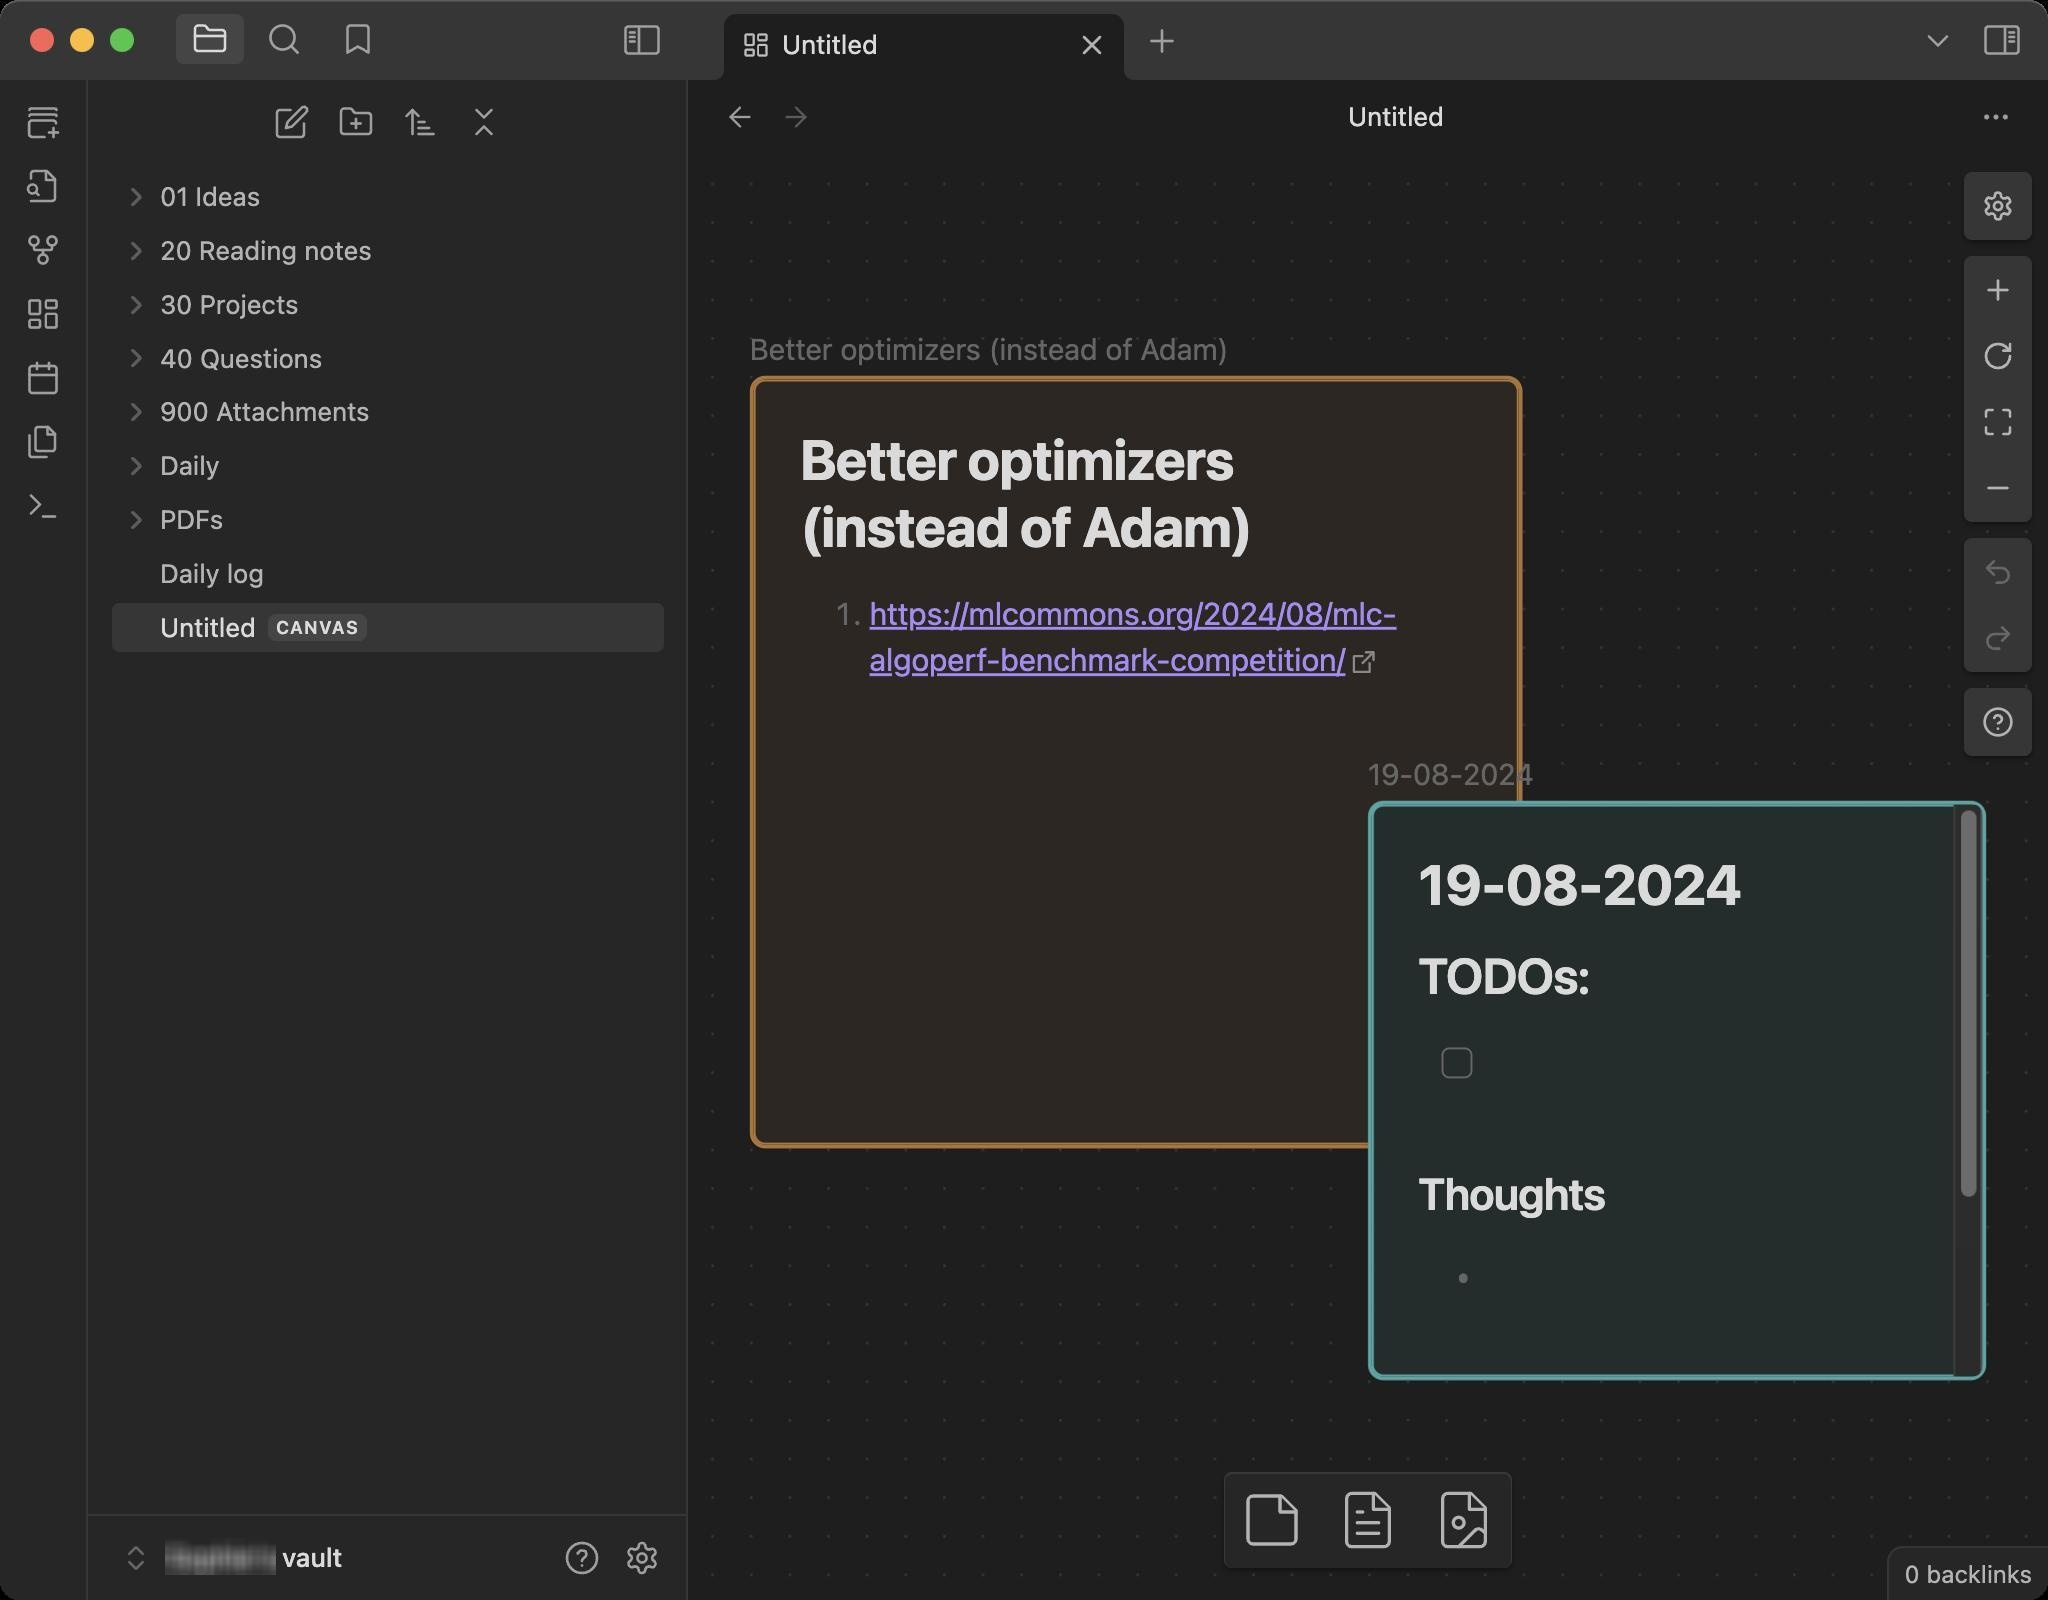
Accessibility tree:
{"name": "Untitled_-_Sophie's_vault_-_Obsidian_v1.6.7", "role": "AXWindow", "description": null, "role_description": "standard window", "value": null, "position": "325.00;113.00", "size": "1024;800", "children": [{"name": "", "role": "AXGroup", "description": "", "role_description": "group", "value": "", "position": "0.00;0.00", "size": "1024;800", "children": [{"name": "", "role": "AXGroup", "description": "", "role_description": "group", "value": "", "position": "0.00;0.00", "size": "1024;800", "children": [{"name": "", "role": "AXGroup", "description": "", "role_description": "group", "value": "", "position": "0.00;0.00", "size": "1024;800", "children": [{"name": "", "role": "AXGroup", "description": "", "role_description": "group", "value": "", "position": "0.00;0.00", "size": "1024;800", "children": [{"name": "Untitled_-_Sophie's_vault_-_Obsidian_v1.6.7", "role": "AXWebArea", "description": "", "role_description": "HTML content", "value": "", "position": "0.00;0.00", "size": "1024;800", "children": [{"name": "", "role": "AXGroup", "description": "", "role_description": "group", "value": "", "position": "0.00;0.00", "size": "1024;800", "children": [{"name": "", "role": "AXGroup", "description": "", "role_description": "group", "value": "", "position": "0.00;0.00", "size": "1024;800", "children": [{"name": "", "role": "AXGroup", "description": "", "role_description": "group", "value": "", "position": "0.00;0.00", "size": "1024;800", "children": [{"name": "", "role": "AXGroup", "description": "", "role_description": "group", "value": "", "position": "0.00;0.00", "size": "1024;800", "children": [{"name": "", "role": "AXGroup", "description": "", "role_description": "group", "value": "", "position": "0.00;40.00", "size": "44;760", "children": [{"name": "", "role": "AXGroup", "description": "Create new unique note", "role_description": "group", "value": "", "position": "7.00;48.00", "size": "30;26", "children": [{"name": "", "role": "AXImage", "description": "", "role_description": "image", "value": "", "position": "13.00;52.00", "size": "18;18", "children": []}]}, {"name": "", "role": "AXGroup", "description": "Open quick switcher", "role_description": "group", "value": "", "position": "7.00;80.00", "size": "30;26", "children": [{"name": "", "role": "AXImage", "description": "", "role_description": "image", "value": "", "position": "13.00;84.00", "size": "18;18", "children": []}]}, {"name": "", "role": "AXGroup", "description": "Open graph view", "role_description": "group", "value": "", "position": "7.00;112.00", "size": "30;26", "children": [{"name": "", "role": "AXImage", "description": "", "role_description": "image", "value": "", "position": "13.00;116.00", "size": "18;18", "children": []}]}, {"name": "", "role": "AXGroup", "description": "Create new canvas", "role_description": "group", "value": "", "position": "7.00;144.00", "size": "30;26", "children": [{"name": "", "role": "AXImage", "description": "", "role_description": "image", "value": "", "position": "13.00;148.00", "size": "18;18", "children": []}]}, {"name": "", "role": "AXGroup", "description": "Open today's daily note", "role_description": "group", "value": "", "position": "7.00;176.00", "size": "30;26", "children": [{"name": "", "role": "AXImage", "description": "", "role_description": "image", "value": "", "position": "13.00;180.00", "size": "18;18", "children": []}]}, {"name": "", "role": "AXGroup", "description": "Insert template", "role_description": "group", "value": "", "position": "7.00;208.00", "size": "30;26", "children": [{"name": "", "role": "AXImage", "description": "", "role_description": "image", "value": "", "position": "13.00;212.00", "size": "18;18", "children": []}]}, {"name": "", "role": "AXGroup", "description": "Open command palette", "role_description": "group", "value": "", "position": "7.00;240.00", "size": "30;26", "children": [{"name": "", "role": "AXImage", "description": "", "role_description": "image", "value": "", "position": "13.00;244.00", "size": "18;18", "children": []}]}]}, {"name": "", "role": "AXGroup", "description": "", "role_description": "group", "value": "", "position": "44.00;0.00", "size": "300;800", "children": [{"name": "", "role": "AXSplitter", "description": "", "role_description": "splitter", "value": "", "position": "341.00;0.00", "size": "3;800", "children": []}, {"name": "", "role": "AXGroup", "description": "", "role_description": "group", "value": "", "position": "52.00;767.00", "size": "220;25", "children": [{"name": "", "role": "AXImage", "description": "", "role_description": "image", "value": "", "position": "60.00;771.00", "size": "16;16", "children": []}, {"name": "", "role": "AXGroup", "description": "", "role_description": "group", "value": "", "position": "84.00;771.00", "size": "88;17", "children": [{"name": "", "role": "AXStaticText", "description": "", "role_description": "text", "value": "Sophie's vault", "position": "84.00;771.00", "size": "88;16", "children": []}]}]}, {"name": "", "role": "AXGroup", "description": "", "role_description": "group", "value": "", "position": "276.00;766.00", "size": "30;26", "children": [{"name": "", "role": "AXImage", "description": "", "role_description": "image", "value": "", "position": "282.00;770.00", "size": "18;18", "children": []}]}, {"name": "", "role": "AXGroup", "description": "", "role_description": "group", "value": "", "position": "306.00;766.00", "size": "30;26", "children": [{"name": "", "role": "AXImage", "description": "", "role_description": "image", "value": "", "position": "312.00;770.00", "size": "18;18", "children": []}]}, {"name": "", "role": "AXGroup", "description": "", "role_description": "group", "value": "", "position": "44.00;0.00", "size": "300;757", "children": [{"name": "", "role": "AXGroup", "description": "", "role_description": "group", "value": "", "position": "44.00;0.00", "size": "300;40", "children": [{"name": "", "role": "AXGroup", "description": "", "role_description": "group", "value": "", "position": "88.00;6.00", "size": "108;33", "children": [{"name": "", "role": "AXGroup", "description": "Files", "role_description": "group", "value": "", "position": "88.00;7.00", "size": "34;25", "children": [{"name": "", "role": "AXGroup", "description": "", "role_description": "group", "value": "", "position": "88.00;7.00", "size": "34;25", "children": [{"name": "", "role": "AXImage", "description": "", "role_description": "image", "value": "", "position": "96.00;11.00", "size": "18;18", "children": []}]}]}, {"name": "", "role": "AXGroup", "description": "Search", "role_description": "group", "value": "", "position": "125.00;7.00", "size": "34;25", "children": [{"name": "", "role": "AXGroup", "description": "", "role_description": "group", "value": "", "position": "125.00;7.00", "size": "34;25", "children": [{"name": "", "role": "AXGroup", "description": "", "role_description": "group", "value": "", "position": "133.00;11.00", "size": "18;18", "children": [{"name": "", "role": "AXImage", "description": "", "role_description": "image", "value": "", "position": "133.00;11.00", "size": "18;18", "children": []}]}]}]}, {"name": "", "role": "AXGroup", "description": "Bookmarks", "role_description": "group", "value": "", "position": "162.00;7.00", "size": "34;25", "children": [{"name": "", "role": "AXGroup", "description": "", "role_description": "group", "value": "", "position": "162.00;7.00", "size": "34;25", "children": [{"name": "", "role": "AXImage", "description": "", "role_description": "image", "value": "", "position": "170.00;11.00", "size": "18;18", "children": []}]}]}]}, {"name": "", "role": "AXGroup", "description": "", "role_description": "group", "value": "", "position": "306.00;0.00", "size": "30;39", "children": [{"name": "", "role": "AXGroup", "description": "", "role_description": "group", "value": "", "position": "306.00;8.00", "size": "30;24", "children": [{"name": "", "role": "AXImage", "description": "", "role_description": "image", "value": "", "position": "312.00;11.00", "size": "18;18", "children": []}]}]}]}, {"name": "", "role": "AXGroup", "description": "", "role_description": "group", "value": "", "position": "44.00;40.00", "size": "300;717", "children": [{"name": "", "role": "AXGroup", "description": "", "role_description": "group", "value": "", "position": "44.00;40.00", "size": "300;717", "children": [{"name": "", "role": "AXGroup", "description": "", "role_description": "group", "value": "", "position": "44.00;40.00", "size": "300;717", "children": [{"name": "", "role": "AXGroup", "description": "New note", "role_description": "group", "value": "", "position": "131.00;48.00", "size": "30;26", "children": [{"name": "", "role": "AXImage", "description": "", "role_description": "image", "value": "", "position": "137.00;52.00", "size": "18;18", "children": []}]}, {"name": "", "role": "AXGroup", "description": "New folder", "role_description": "group", "value": "", "position": "163.00;48.00", "size": "30;26", "children": [{"name": "", "role": "AXImage", "description": "", "role_description": "image", "value": "", "position": "169.00;52.00", "size": "18;18", "children": []}]}, {"name": "", "role": "AXGroup", "description": "Change sort order", "role_description": "group", "value": "", "position": "195.00;48.00", "size": "30;26", "children": [{"name": "", "role": "AXImage", "description": "", "role_description": "image", "value": "", "position": "201.00;52.00", "size": "18;18", "children": []}]}, {"name": "", "role": "AXGroup", "description": "Collapse all", "role_description": "group", "value": "", "position": "227.00;48.00", "size": "30;26", "children": [{"name": "", "role": "AXImage", "description": "", "role_description": "image", "value": "", "position": "233.00;52.00", "size": "18;18", "children": []}]}, {"name": "", "role": "AXGroup", "description": "", "role_description": "group", "value": "", "position": "44.00;82.00", "size": "300;675", "children": [{"name": "", "role": "AXGroup", "description": "", "role_description": "group", "value": "", "position": "56.00;86.00", "size": "276;25", "children": [{"name": "", "role": "AXGroup", "description": "", "role_description": "group", "value": "", "position": "136.00;177.00", "size": "0;15", "children": [{"name": "", "role": "AXStaticText", "description": "", "role_description": "text", "value": "​", "position": "80.00;91.00", "size": "0;15", "children": []}]}, {"name": "", "role": "AXGroup", "description": "", "role_description": "group", "value": "", "position": "60.00;90.00", "size": "16;17", "children": [{"name": "", "role": "AXGroup", "description": "", "role_description": "group", "value": "", "position": "123.00;181.00", "size": "0;15", "children": [{"name": "", "role": "AXStaticText", "description": "", "role_description": "text", "value": "​", "position": "63.00;91.00", "size": "0;15", "children": []}]}, {"name": "", "role": "AXImage", "description": "", "role_description": "image", "value": "", "position": "63.00;94.00", "size": "10;10", "children": []}]}, {"name": "", "role": "AXGroup", "description": "", "role_description": "group", "value": "", "position": "80.00;90.00", "size": "51;17", "children": [{"name": "", "role": "AXStaticText", "description": "", "role_description": "text", "value": "01 Ideas", "position": "80.00;91.00", "size": "51;15", "children": []}]}]}, {"name": "", "role": "AXGroup", "description": "", "role_description": "group", "value": "", "position": "56.00;113.00", "size": "276;25", "children": [{"name": "", "role": "AXGroup", "description": "", "role_description": "group", "value": "", "position": "136.00;230.00", "size": "0;16", "children": [{"name": "", "role": "AXStaticText", "description": "", "role_description": "text", "value": "​", "position": "80.00;117.00", "size": "0;16", "children": []}]}, {"name": "", "role": "AXGroup", "description": "", "role_description": "group", "value": "", "position": "60.00;117.00", "size": "16;17", "children": [{"name": "", "role": "AXGroup", "description": "", "role_description": "group", "value": "", "position": "123.00;234.00", "size": "0;16", "children": [{"name": "", "role": "AXStaticText", "description": "", "role_description": "text", "value": "​", "position": "63.00;117.00", "size": "0;16", "children": []}]}, {"name": "", "role": "AXImage", "description": "", "role_description": "image", "value": "", "position": "63.00;120.00", "size": "10;11", "children": []}]}, {"name": "", "role": "AXGroup", "description": "", "role_description": "group", "value": "", "position": "80.00;117.00", "size": "106;17", "children": [{"name": "", "role": "AXStaticText", "description": "", "role_description": "text", "value": "20 Reading notes", "position": "80.00;117.00", "size": "106;16", "children": []}]}]}, {"name": "", "role": "AXGroup", "description": "", "role_description": "group", "value": "", "position": "56.00;140.00", "size": "276;25", "children": [{"name": "", "role": "AXGroup", "description": "", "role_description": "group", "value": "", "position": "136.00;284.00", "size": "0;16", "children": [{"name": "", "role": "AXStaticText", "description": "", "role_description": "text", "value": "​", "position": "80.00;144.00", "size": "0;16", "children": []}]}, {"name": "", "role": "AXGroup", "description": "", "role_description": "group", "value": "", "position": "60.00;144.00", "size": "16;17", "children": [{"name": "", "role": "AXGroup", "description": "", "role_description": "group", "value": "", "position": "123.00;288.00", "size": "0;16", "children": [{"name": "", "role": "AXStaticText", "description": "", "role_description": "text", "value": "​", "position": "63.00;144.00", "size": "0;16", "children": []}]}, {"name": "", "role": "AXImage", "description": "", "role_description": "image", "value": "", "position": "63.00;147.00", "size": "10;11", "children": []}]}, {"name": "", "role": "AXGroup", "description": "", "role_description": "group", "value": "", "position": "80.00;144.00", "size": "70;17", "children": [{"name": "", "role": "AXStaticText", "description": "", "role_description": "text", "value": "30 Projects", "position": "80.00;144.00", "size": "70;16", "children": []}]}]}, {"name": "", "role": "AXGroup", "description": "", "role_description": "group", "value": "", "position": "56.00;167.00", "size": "276;25", "children": [{"name": "", "role": "AXGroup", "description": "", "role_description": "group", "value": "", "position": "136.00;338.00", "size": "0;16", "children": [{"name": "", "role": "AXStaticText", "description": "", "role_description": "text", "value": "​", "position": "80.00;171.00", "size": "0;16", "children": []}]}, {"name": "", "role": "AXGroup", "description": "", "role_description": "group", "value": "", "position": "60.00;171.00", "size": "16;17", "children": [{"name": "", "role": "AXGroup", "description": "", "role_description": "group", "value": "", "position": "123.00;342.00", "size": "0;16", "children": [{"name": "", "role": "AXStaticText", "description": "", "role_description": "text", "value": "​", "position": "63.00;171.00", "size": "0;16", "children": []}]}, {"name": "", "role": "AXImage", "description": "", "role_description": "image", "value": "", "position": "63.00;174.00", "size": "10;11", "children": []}]}, {"name": "", "role": "AXGroup", "description": "", "role_description": "group", "value": "", "position": "80.00;171.00", "size": "82;17", "children": [{"name": "", "role": "AXStaticText", "description": "", "role_description": "text", "value": "40 Questions", "position": "80.00;171.00", "size": "82;16", "children": []}]}]}, {"name": "", "role": "AXGroup", "description": "", "role_description": "group", "value": "", "position": "56.00;194.00", "size": "276;25", "children": [{"name": "", "role": "AXGroup", "description": "", "role_description": "group", "value": "", "position": "136.00;392.00", "size": "0;15", "children": [{"name": "", "role": "AXStaticText", "description": "", "role_description": "text", "value": "​", "position": "80.00;198.00", "size": "0;16", "children": []}]}, {"name": "", "role": "AXGroup", "description": "", "role_description": "group", "value": "", "position": "60.00;198.00", "size": "16;17", "children": [{"name": "", "role": "AXGroup", "description": "", "role_description": "group", "value": "", "position": "123.00;396.00", "size": "0;15", "children": [{"name": "", "role": "AXStaticText", "description": "", "role_description": "text", "value": "​", "position": "63.00;198.00", "size": "0;16", "children": []}]}, {"name": "", "role": "AXImage", "description": "", "role_description": "image", "value": "", "position": "63.00;201.00", "size": "10;11", "children": []}]}, {"name": "", "role": "AXGroup", "description": "", "role_description": "group", "value": "", "position": "80.00;198.00", "size": "105;17", "children": [{"name": "", "role": "AXStaticText", "description": "", "role_description": "text", "value": "900 Attachments", "position": "80.00;198.00", "size": "105;16", "children": []}]}]}, {"name": "", "role": "AXGroup", "description": "", "role_description": "group", "value": "", "position": "56.00;221.00", "size": "276;25", "children": [{"name": "", "role": "AXGroup", "description": "", "role_description": "group", "value": "", "position": "136.00;446.00", "size": "0;15", "children": [{"name": "", "role": "AXStaticText", "description": "", "role_description": "text", "value": "​", "position": "80.00;225.00", "size": "0;16", "children": []}]}, {"name": "", "role": "AXGroup", "description": "", "role_description": "group", "value": "", "position": "60.00;225.00", "size": "16;17", "children": [{"name": "", "role": "AXGroup", "description": "", "role_description": "group", "value": "", "position": "123.00;450.00", "size": "0;15", "children": [{"name": "", "role": "AXStaticText", "description": "", "role_description": "text", "value": "​", "position": "63.00;225.00", "size": "0;16", "children": []}]}, {"name": "", "role": "AXImage", "description": "", "role_description": "image", "value": "", "position": "63.00;228.00", "size": "10;11", "children": []}]}, {"name": "", "role": "AXGroup", "description": "", "role_description": "group", "value": "", "position": "80.00;225.00", "size": "30;17", "children": [{"name": "", "role": "AXStaticText", "description": "", "role_description": "text", "value": "Daily", "position": "80.00;225.00", "size": "30;16", "children": []}]}]}, {"name": "", "role": "AXGroup", "description": "", "role_description": "group", "value": "", "position": "56.00;247.00", "size": "276;26", "children": [{"name": "", "role": "AXGroup", "description": "", "role_description": "group", "value": "", "position": "136.00;499.00", "size": "0;16", "children": [{"name": "", "role": "AXStaticText", "description": "", "role_description": "text", "value": "​", "position": "80.00;252.00", "size": "0;15", "children": []}]}, {"name": "", "role": "AXGroup", "description": "", "role_description": "group", "value": "", "position": "60.00;251.00", "size": "16;18", "children": [{"name": "", "role": "AXGroup", "description": "", "role_description": "group", "value": "", "position": "123.00;503.00", "size": "0;16", "children": [{"name": "", "role": "AXStaticText", "description": "", "role_description": "text", "value": "​", "position": "63.00;252.00", "size": "0;15", "children": []}]}, {"name": "", "role": "AXImage", "description": "", "role_description": "image", "value": "", "position": "63.00;255.00", "size": "10;10", "children": []}]}, {"name": "", "role": "AXGroup", "description": "", "role_description": "group", "value": "", "position": "80.00;251.00", "size": "32;18", "children": [{"name": "", "role": "AXStaticText", "description": "", "role_description": "text", "value": "PDFs", "position": "80.00;252.00", "size": "32;15", "children": []}]}]}, {"name": "", "role": "AXGroup", "description": "", "role_description": "group", "value": "", "position": "56.00;274.00", "size": "276;26", "children": [{"name": "", "role": "AXGroup", "description": "", "role_description": "group", "value": "", "position": "136.00;553.00", "size": "0;16", "children": [{"name": "", "role": "AXStaticText", "description": "", "role_description": "text", "value": "​", "position": "80.00;279.00", "size": "0;15", "children": []}]}, {"name": "", "role": "AXGroup", "description": "", "role_description": "group", "value": "", "position": "80.00;278.00", "size": "53;18", "children": [{"name": "", "role": "AXStaticText", "description": "", "role_description": "text", "value": "Daily log", "position": "80.00;279.00", "size": "53;15", "children": []}]}]}, {"name": "", "role": "AXGroup", "description": "", "role_description": "group", "value": "", "position": "56.00;301.00", "size": "276;26", "children": [{"name": "", "role": "AXGroup", "description": "", "role_description": "group", "value": "", "position": "136.00;607.00", "size": "0;16", "children": [{"name": "", "role": "AXStaticText", "description": "", "role_description": "text", "value": "​", "position": "80.00;306.00", "size": "0;15", "children": []}]}, {"name": "", "role": "AXGroup", "description": "", "role_description": "group", "value": "", "position": "80.00;305.00", "size": "48;18", "children": [{"name": "", "role": "AXStaticText", "description": "", "role_description": "text", "value": "Untitled", "position": "80.00;306.00", "size": "48;15", "children": []}]}, {"name": "", "role": "AXGroup", "description": "", "role_description": "group", "value": "", "position": "134.00;307.00", "size": "50;14", "children": [{"name": "", "role": "AXStaticText", "description": "", "role_description": "text", "value": "CANVAS", "position": "138.00;308.00", "size": "42;11", "children": []}]}]}]}]}]}]}]}]}, {"name": "", "role": "AXGroup", "description": "", "role_description": "group", "value": "", "position": "344.00;0.00", "size": "680;800", "children": [{"name": "", "role": "AXGroup", "description": "", "role_description": "group", "value": "", "position": "344.00;0.00", "size": "680;800", "children": [{"name": "", "role": "AXGroup", "description": "", "role_description": "group", "value": "", "position": "344.00;0.00", "size": "680;40", "children": [{"name": "", "role": "AXGroup", "description": "", "role_description": "group", "value": "", "position": "347.00;6.00", "size": "230;34", "children": [{"name": "", "role": "AXGroup", "description": "Untitled", "role_description": "group", "value": "", "position": "362.00;7.00", "size": "200;33", "children": [{"name": "", "role": "AXGroup", "description": "", "role_description": "group", "value": "", "position": "365.00;8.00", "size": "194;29", "children": [{"name": "", "role": "AXGroup", "description": "", "role_description": "group", "value": "", "position": "371.00;15.00", "size": "18;15", "children": [{"name": "", "role": "AXImage", "description": "", "role_description": "image", "value": "", "position": "371.00;15.00", "size": "14;15", "children": []}]}, {"name": "", "role": "AXGroup", "description": "", "role_description": "group", "value": "", "position": "391.00;14.00", "size": "143;17", "children": [{"name": "", "role": "AXStaticText", "description": "", "role_description": "text", "value": "Untitled", "position": "391.00;14.00", "size": "48;16", "children": []}]}, {"name": "", "role": "AXGroup", "description": "Close", "role_description": "group", "value": "", "position": "536.00;12.00", "size": "20;21", "children": [{"name": "", "role": "AXImage", "description": "", "role_description": "image", "value": "", "position": "538.00;14.00", "size": "16;17", "children": []}]}]}]}]}, {"name": "", "role": "AXGroup", "description": "", "role_description": "group", "value": "", "position": "568.00;0.00", "size": "26;39", "children": [{"name": "", "role": "AXGroup", "description": "New tab", "role_description": "group", "value": "", "position": "568.00;8.00", "size": "26;26", "children": [{"name": "", "role": "AXImage", "description": "", "role_description": "image", "value": "", "position": "572.00;12.00", "size": "18;18", "children": []}]}]}, {"name": "", "role": "AXGroup", "description": "", "role_description": "group", "value": "", "position": "956.00;0.00", "size": "26;39", "children": [{"name": "", "role": "AXGroup", "description": "", "role_description": "group", "value": "", "position": "956.00;8.00", "size": "26;26", "children": [{"name": "", "role": "AXImage", "description": "", "role_description": "image", "value": "", "position": "960.00;12.00", "size": "18;18", "children": []}]}]}, {"name": "", "role": "AXGroup", "description": "", "role_description": "group", "value": "", "position": "986.00;0.00", "size": "38;39", "children": [{"name": "", "role": "AXGroup", "description": "", "role_description": "group", "value": "", "position": "986.00;8.00", "size": "30;24", "children": [{"name": "", "role": "AXImage", "description": "", "role_description": "image", "value": "", "position": "992.00;11.00", "size": "18;18", "children": []}]}]}]}, {"name": "", "role": "AXGroup", "description": "", "role_description": "group", "value": "", "position": "344.00;40.00", "size": "680;760", "children": [{"name": "", "role": "AXGroup", "description": "", "role_description": "group", "value": "", "position": "344.00;40.00", "size": "680;760", "children": [{"name": "", "role": "AXGroup", "description": "", "role_description": "group", "value": "", "position": "344.00;40.00", "size": "680;760", "children": [{"name": "", "role": "AXGroup", "description": "", "role_description": "group", "value": "", "position": "344.00;40.00", "size": "680;39", "children": [{"name": "", "role": "AXButton", "description": "Navigate back", "role_description": "button", "value": "", "position": "356.00;47.00", "size": "28;24", "children": [{"name": "", "role": "AXImage", "description": "", "role_description": "image", "value": "", "position": "362.00;51.00", "size": "16;16", "children": []}]}, {"name": "", "role": "AXButton", "description": "Navigate forward", "role_description": "button", "value": "", "position": "384.00;47.00", "size": "28;24", "children": [{"name": "", "role": "AXImage", "description": "", "role_description": "image", "value": "", "position": "390.00;51.00", "size": "16;16", "children": []}]}, {"name": "", "role": "AXGroup", "description": "", "role_description": "group", "value": "", "position": "420.00;40.00", "size": "556;38", "children": [{"name": "", "role": "AXTextArea", "description": "", "role_description": "text entry area", "value": "Untitled", "position": "674.00;50.00", "size": "48;17", "children": [{"name": "", "role": "AXStaticText", "description": "", "role_description": "text", "value": "Untitled", "position": "674.00;51.00", "size": "48;15", "children": []}]}]}, {"name": "", "role": "AXButton", "description": "More options", "role_description": "button", "value": "", "position": "984.00;47.00", "size": "28;24", "children": [{"name": "", "role": "AXImage", "description": "", "role_description": "image", "value": "", "position": "990.00;51.00", "size": "16;16", "children": []}]}]}, {"name": "", "role": "AXGroup", "description": "", "role_description": "group", "value": "", "position": "344.00;78.00", "size": "680;722", "children": [{"name": "", "role": "AXGroup", "description": "Drag to add card Drag to add note from vault Drag to add media from vault Canvas settings Zoom in Reset zoom Zoom to fit (⇧ 1) Zoom out Undo Redo Canvas help Better optimizers (instead of Adam) https://mlcommons.org/2024/08/mlc-algoperf-benchmark-competition/ Better optimizers (instead of Adam) 19-08-2024 ​ TODOs: ​ Thoughts ​ ​ ​ Takeaways (to archive somehow): ​ ​ 19-08-2024", "role_description": "group", "value": "", "position": "344.00;78.00", "size": "680;722", "children": [{"name": "", "role": "AXImage", "description": "", "role_description": "image", "value": "", "position": "344.00;78.00", "size": "680;722", "children": []}, {"name": "", "role": "AXGroup", "description": "", "role_description": "group", "value": "", "position": "612.00;736.00", "size": "144;48", "children": [{"name": "", "role": "AXGroup", "description": "Drag to add card", "role_description": "group", "value": "", "position": "612.00;736.00", "size": "48;48", "children": [{"name": "", "role": "AXImage", "description": "", "role_description": "image", "value": "", "position": "620.00;744.00", "size": "32;32", "children": []}]}, {"name": "", "role": "AXGroup", "description": "Drag to add note from vault", "role_description": "group", "value": "", "position": "660.00;736.00", "size": "48;48", "children": [{"name": "", "role": "AXImage", "description": "", "role_description": "image", "value": "", "position": "668.00;744.00", "size": "32;32", "children": []}]}, {"name": "", "role": "AXGroup", "description": "Drag to add media from vault", "role_description": "group", "value": "", "position": "708.00;736.00", "size": "48;48", "children": [{"name": "", "role": "AXImage", "description": "", "role_description": "image", "value": "", "position": "716.00;744.00", "size": "32;32", "children": []}]}]}, {"name": "", "role": "AXGroup", "description": "", "role_description": "group", "value": "", "position": "982.00;86.00", "size": "34;293", "children": [{"name": "", "role": "AXGroup", "description": "", "role_description": "group", "value": "", "position": "982.00;86.00", "size": "34;35", "children": [{"name": "", "role": "AXGroup", "description": "Canvas settings", "role_description": "group", "value": "", "position": "983.00;87.00", "size": "32;33", "children": [{"name": "", "role": "AXImage", "description": "", "role_description": "image", "value": "", "position": "991.00;95.00", "size": "16;17", "children": []}]}]}, {"name": "", "role": "AXGroup", "description": "", "role_description": "group", "value": "", "position": "982.00;128.00", "size": "34;134", "children": [{"name": "", "role": "AXGroup", "description": "Zoom in", "role_description": "group", "value": "", "position": "983.00;129.00", "size": "32;34", "children": [{"name": "", "role": "AXImage", "description": "", "role_description": "image", "value": "", "position": "991.00;137.00", "size": "16;17", "children": []}]}, {"name": "", "role": "AXGroup", "description": "Reset zoom", "role_description": "group", "value": "", "position": "983.00;162.00", "size": "32;34", "children": [{"name": "", "role": "AXImage", "description": "", "role_description": "image", "value": "", "position": "991.00;170.00", "size": "16;17", "children": []}]}, {"name": "", "role": "AXGroup", "description": "Zoom to fit (⇧ 1)", "role_description": "group", "value": "", "position": "983.00;195.00", "size": "32;34", "children": [{"name": "", "role": "AXImage", "description": "", "role_description": "image", "value": "", "position": "991.00;203.00", "size": "16;17", "children": []}]}, {"name": "", "role": "AXGroup", "description": "Zoom out", "role_description": "group", "value": "", "position": "983.00;228.00", "size": "32;33", "children": [{"name": "", "role": "AXImage", "description": "", "role_description": "image", "value": "", "position": "991.00;236.00", "size": "16;17", "children": []}]}]}, {"name": "", "role": "AXGroup", "description": "", "role_description": "group", "value": "", "position": "982.00;269.00", "size": "34;68", "children": [{"name": "", "role": "AXGroup", "description": "Undo", "role_description": "group", "value": "", "position": "983.00;270.00", "size": "32;34", "children": [{"name": "", "role": "AXImage", "description": "", "role_description": "image", "value": "", "position": "991.00;278.00", "size": "16;17", "children": []}]}, {"name": "", "role": "AXGroup", "description": "Redo", "role_description": "group", "value": "", "position": "983.00;303.00", "size": "32;33", "children": [{"name": "", "role": "AXImage", "description": "", "role_description": "image", "value": "", "position": "991.00;311.00", "size": "16;17", "children": []}]}]}, {"name": "", "role": "AXGroup", "description": "", "role_description": "group", "value": "", "position": "982.00;344.00", "size": "34;35", "children": [{"name": "", "role": "AXGroup", "description": "Canvas help", "role_description": "group", "value": "", "position": "983.00;345.00", "size": "32;33", "children": [{"name": "", "role": "AXImage", "description": "", "role_description": "image", "value": "", "position": "991.00;353.00", "size": "16;17", "children": []}]}]}]}, {"name": "", "role": "AXGroup", "description": "", "role_description": "group", "value": "", "position": "587.00;458.00", "size": "437;342", "children": [{"name": "", "role": "AXImage", "description": "", "role_description": "image", "value": "", "position": "587.00;458.00", "size": "437;342", "children": []}, {"name": "", "role": "AXImage", "description": "", "role_description": "image", "value": "", "position": "587.00;458.00", "size": "437;342", "children": []}, {"name": "", "role": "AXGroup", "description": "", "role_description": "group", "value": "", "position": "375.00;188.00", "size": "387;387", "children": [{"name": "", "role": "AXGroup", "description": "", "role_description": "group", "value": "", "position": "375.00;188.00", "size": "387;387", "children": [{"name": "", "role": "AXGroup", "description": "", "role_description": "group", "value": "", "position": "377.00;190.00", "size": "383;383", "children": [{"name": "", "role": "AXGroup", "description": "", "role_description": "group", "value": "", "position": "377.00;190.00", "size": "383;383", "children": [{"name": "", "role": "AXGroup", "description": "", "role_description": "group", "value": "", "position": "400.00;213.00", "size": "322;337", "children": [{"name": "", "role": "AXTextArea", "description": "", "role_description": "text entry area", "value": "Better optimizers (instead of Adam)", "position": "400.00;213.00", "size": "322;67", "children": [{"name": "", "role": "AXStaticText", "description": "", "role_description": "text", "value": "Better optimizers (instead of Adam)", "position": "400.00;213.00", "size": "227;67", "children": []}]}, {"name": "", "role": "AXList", "description": "", "role_description": "content list", "value": "", "position": "400.00;294.00", "size": "322;49", "children": [{"name": "", "role": "AXGroup", "description": "", "role_description": "group", "value": "", "position": "435.00;294.00", "size": "287;49", "children": [{"name": "", "role": "AXListMarker", "description": "", "role_description": "AXListMarker", "value": "1. ", "position": "417.00;295.00", "size": "18;24", "children": []}, {"name": "", "role": "AXLink", "description": "https://mlcommons.org/2024/08/mlc-algoperf-benchmark-competition/", "role_description": "link", "value": "", "position": "435.00;297.00", "size": "264;42", "children": [{"name": "", "role": "AXStaticText", "description": "", "role_description": "text", "value": "https://mlcommons.org/2024/08/mlc-algoperf-benchmark-competition/", "position": "435.00;297.00", "size": "264;42", "children": []}]}]}]}]}]}]}, {"name": "", "role": "AXGroup", "description": "", "role_description": "group", "value": "", "position": "377.00;190.00", "size": "383;383", "children": []}]}, {"name": "", "role": "AXGroup", "description": "", "role_description": "group", "value": "", "position": "375.00;165.00", "size": "240;19", "children": [{"name": "", "role": "AXStaticText", "description": "", "role_description": "text", "value": "Better optimizers (instead of Adam)", "position": "375.00;166.00", "size": "240;18", "children": []}]}]}, {"name": "", "role": "AXGroup", "description": "", "role_description": "group", "value": "", "position": "684.00;400.00", "size": "310;291", "children": [{"name": "", "role": "AXGroup", "description": "", "role_description": "group", "value": "", "position": "684.00;400.00", "size": "310;291", "children": [{"name": "", "role": "AXGroup", "description": "", "role_description": "group", "value": "", "position": "686.00;402.00", "size": "306;287", "children": [{"name": "", "role": "AXGroup", "description": "", "role_description": "group", "value": "", "position": "686.00;402.00", "size": "306;287", "children": [{"name": "", "role": "AXGroup", "description": "", "role_description": "group", "value": "", "position": "709.00;426.00", "size": "245;263", "children": [{"name": "", "role": "AXTextArea", "description": "", "role_description": "text entry area", "value": "19-08-2024", "position": "709.00;426.00", "size": "245;34", "children": [{"name": "", "role": "AXStaticText", "description": "", "role_description": "text", "value": "19-08-2024", "position": "709.00;426.00", "size": "162;33", "children": []}]}, {"name": "​_TODOs:", "role": "AXHeading", "description": "", "role_description": "heading", "value": "", "position": "709.00;473.00", "size": "245;30", "children": [{"name": "", "role": "AXGroup", "description": "", "role_description": "group", "value": "", "position": "991.00;688.00", "size": "1;1", "children": [{"name": "", "role": "AXStaticText", "description": "", "role_description": "text", "value": "​", "position": "694.00;473.00", "size": "0;30", "children": []}]}, {"name": "", "role": "AXImage", "description": "", "role_description": "image", "value": "", "position": "694.00;483.00", "size": "10;10", "children": []}, {"name": "", "role": "AXStaticText", "description": "", "role_description": "text", "value": "TODOs:", "position": "709.00;473.00", "size": "86;30", "children": []}]}, {"name": "", "role": "AXList", "description": "", "role_description": "content list", "value": "", "position": "709.00;518.00", "size": "245;26", "children": [{"name": "", "role": "AXGroup", "description": "", "role_description": "group", "value": "", "position": "744.00;518.00", "size": "210;26", "children": [{"name": "", "role": "AXCheckBox", "description": "", "role_description": "checkbox", "value": "", "position": "721.00;524.00", "size": "16;16", "children": []}]}]}, {"name": "​_Thoughts", "role": "AXHeading", "description": "", "role_description": "heading", "value": "", "position": "709.00;582.00", "size": "245;29", "children": [{"name": "", "role": "AXGroup", "description": "", "role_description": "group", "value": "", "position": "991.00;688.00", "size": "1;1", "children": [{"name": "", "role": "AXStaticText", "description": "", "role_description": "text", "value": "​", "position": "694.00;583.00", "size": "0;27", "children": []}]}, {"name": "", "role": "AXImage", "description": "", "role_description": "image", "value": "", "position": "694.00;592.00", "size": "10;10", "children": []}, {"name": "", "role": "AXStaticText", "description": "", "role_description": "text", "value": "Thoughts", "position": "709.00;583.00", "size": "94;27", "children": []}]}, {"name": "", "role": "AXList", "description": "", "role_description": "content list", "value": "", "position": "709.00;626.00", "size": "245;26", "children": [{"name": "", "role": "AXGroup", "description": "", "role_description": "group", "value": "", "position": "744.00;626.00", "size": "210;26", "children": [{"name": "", "role": "AXListMarker", "description": "", "role_description": "AXListMarker", "value": "​", "position": "991.00;688.00", "size": "1;1", "children": []}, {"name": "", "role": "AXGroup", "description": "", "role_description": "group", "value": "", "position": "991.00;688.00", "size": "1;1", "children": [{"name": "", "role": "AXStaticText", "description": "", "role_description": "text", "value": "​", "position": "732.00;630.00", "size": "0;19", "children": []}]}, {"name": "", "role": "AXGroup", "description": "", "role_description": "group", "value": "", "position": "729.00;637.00", "size": "5;5", "children": [{"name": "", "role": "AXStaticText", "description": "", "role_description": "text", "value": "​", "position": "729.00;639.00", "size": "0;19", "children": []}]}]}]}, {"name": "​_Takeaways_(to_archive_somehow):", "role": "AXHeading", "description": "", "role_description": "heading", "value": "", "position": "709.00;688.00", "size": "245;1", "children": [{"name": "", "role": "AXGroup", "description": "", "role_description": "group", "value": "", "position": "991.00;688.00", "size": "1;1", "children": [{"name": "", "role": "AXStaticText", "description": "", "role_description": "text", "value": "​", "position": "694.00;688.00", "size": "0;1", "children": []}]}, {"name": "", "role": "AXImage", "description": "", "role_description": "image", "value": "", "position": "694.00;688.00", "size": "10;1", "children": []}, {"name": "", "role": "AXStaticText", "description": "", "role_description": "text", "value": "Takeaways (to archive somehow):", "position": "709.00;688.00", "size": "241;1", "children": []}]}, {"name": "", "role": "AXList", "description": "", "role_description": "content list", "value": "", "position": "709.00;688.00", "size": "245;1", "children": [{"name": "", "role": "AXGroup", "description": "", "role_description": "group", "value": "", "position": "744.00;688.00", "size": "210;1", "children": [{"name": "", "role": "AXListMarker", "description": "", "role_description": "AXListMarker", "value": "​", "position": "991.00;688.00", "size": "1;1", "children": []}, {"name": "", "role": "AXGroup", "description": "", "role_description": "group", "value": "", "position": "991.00;688.00", "size": "1;1", "children": [{"name": "", "role": "AXStaticText", "description": "", "role_description": "text", "value": "​", "position": "732.00;688.00", "size": "0;1", "children": []}]}, {"name": "", "role": "AXGroup", "description": "", "role_description": "group", "value": "", "position": "729.00;688.00", "size": "5;1", "children": [{"name": "", "role": "AXStaticText", "description": "", "role_description": "text", "value": "​", "position": "729.00;688.00", "size": "0;1", "children": []}]}]}]}]}]}]}, {"name": "", "role": "AXGroup", "description": "", "role_description": "group", "value": "", "position": "686.00;402.00", "size": "306;287", "children": []}]}, {"name": "", "role": "AXGroup", "description": "", "role_description": "group", "value": "", "position": "684.00;377.00", "size": "83;20", "children": [{"name": "", "role": "AXStaticText", "description": "", "role_description": "text", "value": "19-08-2024", "position": "684.00;378.00", "size": "83;18", "children": []}]}]}]}]}]}]}]}]}]}]}]}]}, {"name": "", "role": "AXGroup", "description": "", "role_description": "group", "value": "", "position": "943.00;773.00", "size": "81;27", "children": [{"name": "", "role": "AXGroup", "description": "", "role_description": "group", "value": "", "position": "948.00;778.00", "size": "72;18", "children": [{"name": "", "role": "AXStaticText", "description": "", "role_description": "text", "value": "0 backlinks", "position": "952.00;780.00", "size": "64;14", "children": []}]}]}]}]}]}]}]}]}]}, {"name": null, "role": "AXButton", "description": null, "role_description": "close button", "value": null, "position": "14.00;12.00", "size": "14;16", "children": []}, {"name": null, "role": "AXButton", "description": null, "role_description": "full screen button", "value": null, "position": "54.00;12.00", "size": "14;16", "children": [{"name": null, "role": "AXGroup", "description": null, "role_description": "group", "value": null, "position": "54.00;12.00", "size": "14;16", "children": [{"name": null, "role": "AXGroup", "description": null, "role_description": "group", "value": null, "position": "54.00;12.00", "size": "14;16", "children": []}]}]}, {"name": null, "role": "AXButton", "description": null, "role_description": "minimize button", "value": null, "position": "34.00;12.00", "size": "14;16", "children": []}]}